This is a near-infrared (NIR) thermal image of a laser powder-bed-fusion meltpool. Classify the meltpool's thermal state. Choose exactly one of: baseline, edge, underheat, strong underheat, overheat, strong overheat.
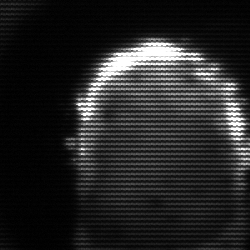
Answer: baseline